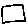
Label: square